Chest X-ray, PA view. Patient: 19 years old, sex F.
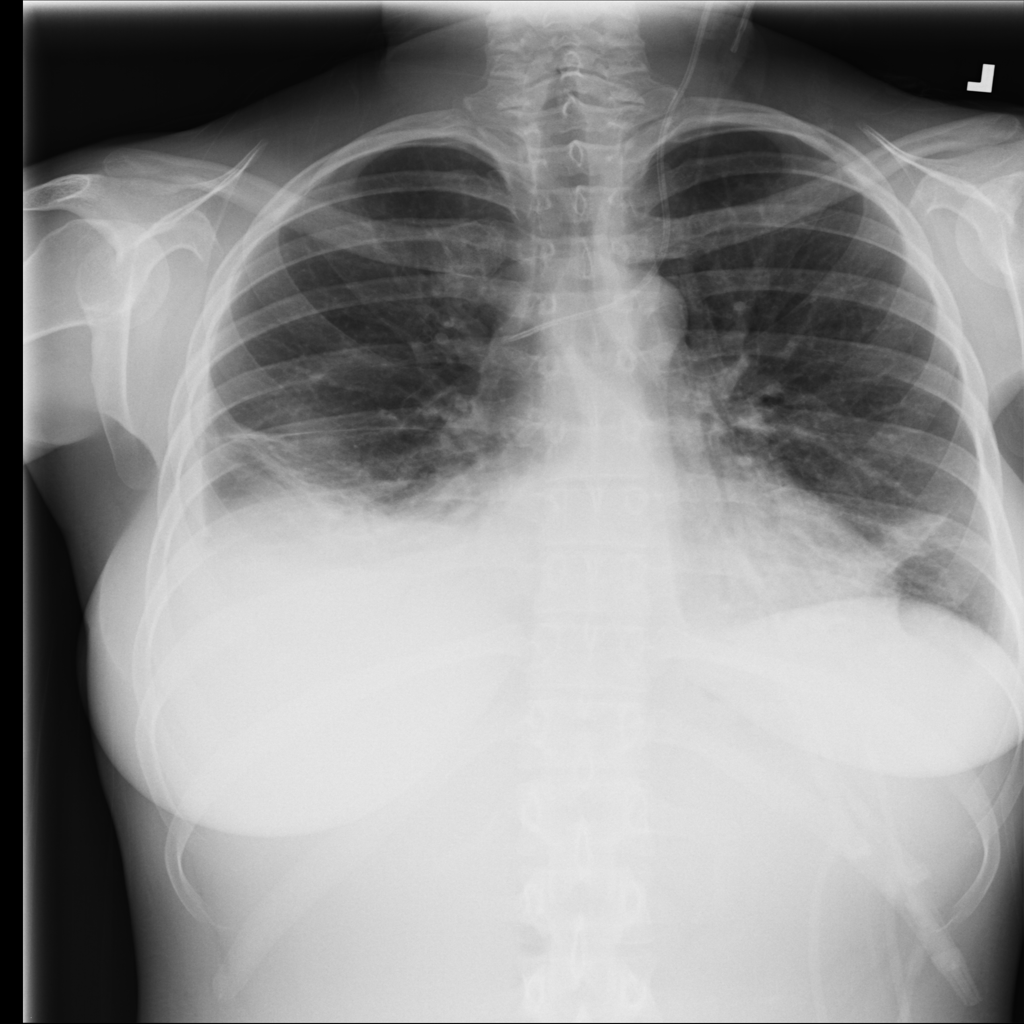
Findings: Atelectasis, Effusion